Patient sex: M
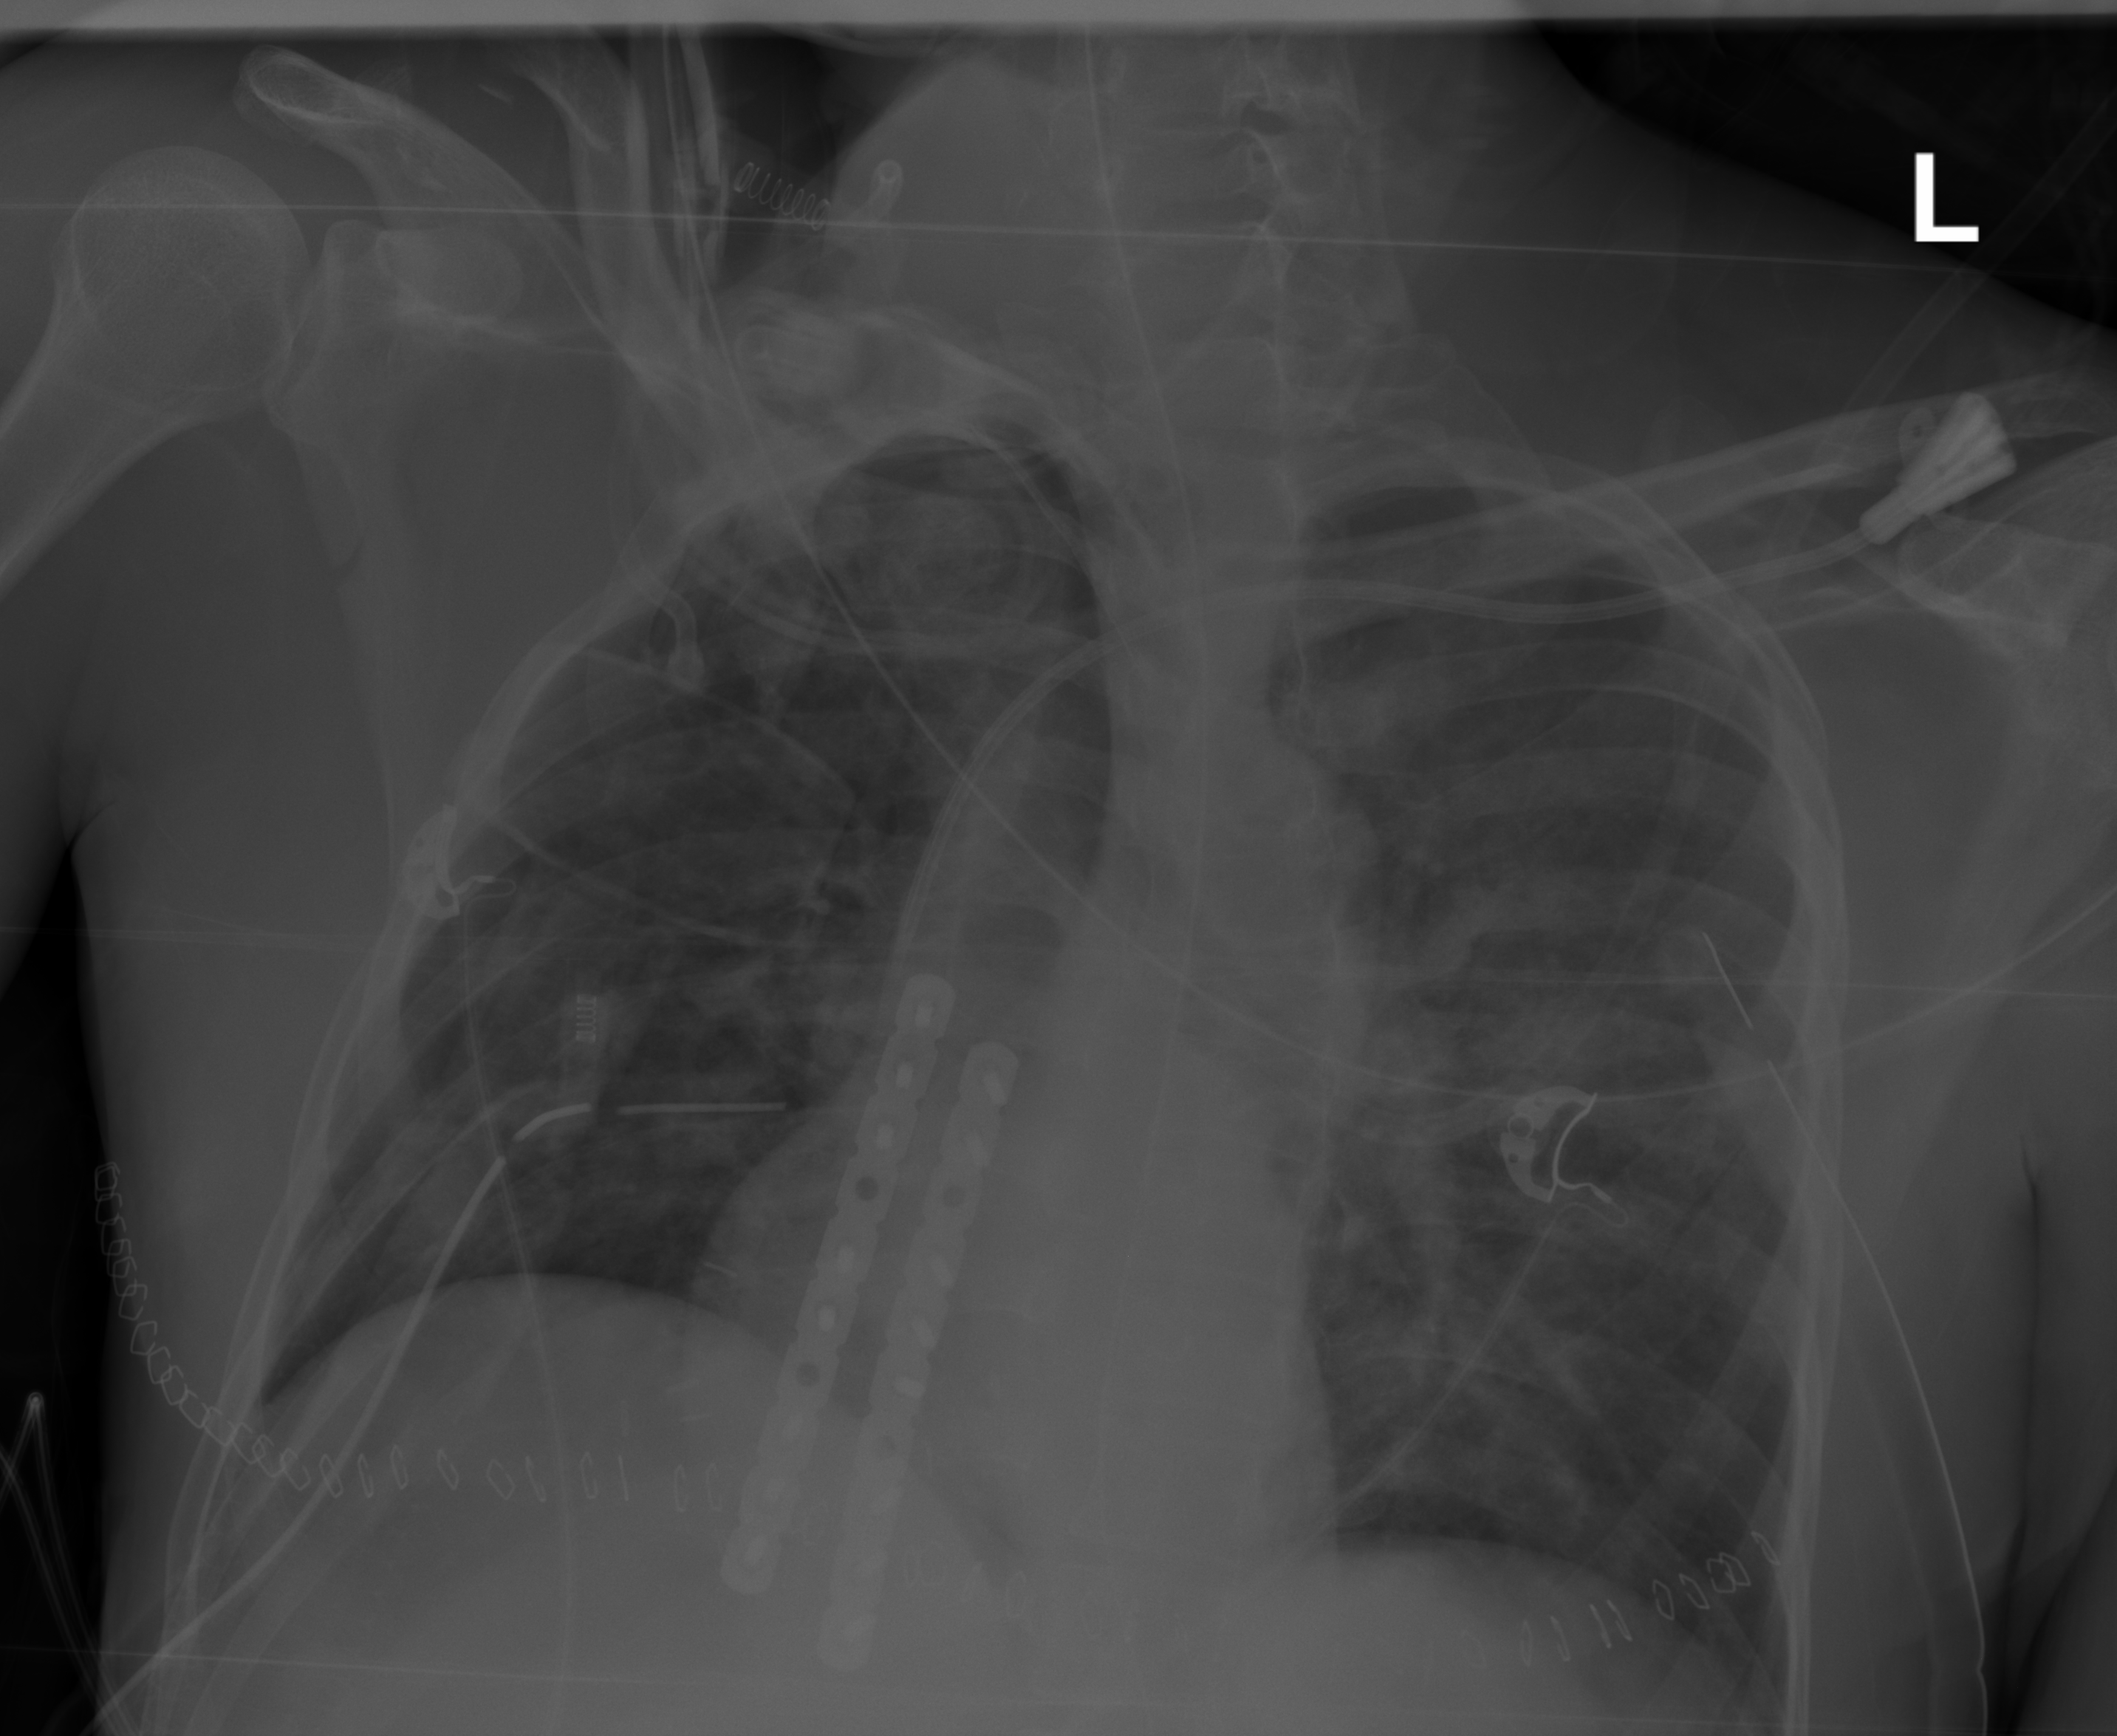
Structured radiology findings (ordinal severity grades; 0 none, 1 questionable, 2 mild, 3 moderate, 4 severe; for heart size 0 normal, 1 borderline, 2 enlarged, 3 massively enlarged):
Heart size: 0
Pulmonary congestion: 0
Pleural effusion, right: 0
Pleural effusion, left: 0
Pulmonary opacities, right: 3
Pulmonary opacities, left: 3
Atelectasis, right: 2
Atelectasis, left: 2